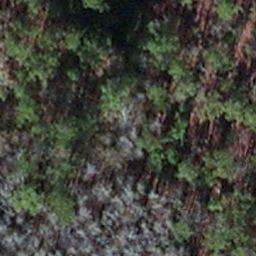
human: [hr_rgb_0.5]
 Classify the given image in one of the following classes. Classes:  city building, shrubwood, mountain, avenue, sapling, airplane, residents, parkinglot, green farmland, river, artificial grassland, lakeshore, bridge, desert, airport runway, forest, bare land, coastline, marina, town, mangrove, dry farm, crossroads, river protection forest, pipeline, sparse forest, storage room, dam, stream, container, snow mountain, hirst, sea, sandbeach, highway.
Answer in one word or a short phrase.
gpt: sapling